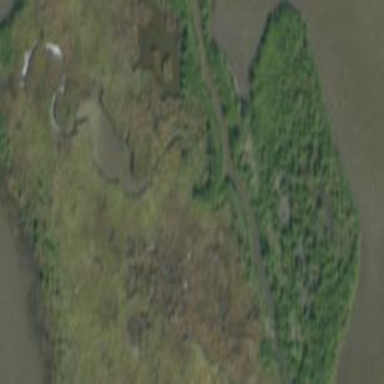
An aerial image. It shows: Wetland area.